Question: I am getting following error while I am connecting my iPhone to organizer.

I perform following steps to avoid collecting data every time I connect my device to Mac.
To do this, simply go to the /Developer/Platforms/iPhoneOS.platform/DeviceSupport folder and manually copy the Symbols subfolder and/or the DeveloperDiskImage.* files from 4.2 (8C134) to 4.2.1 (8C148) (or whatever release folder Organizer creates for your device).
What can be done?
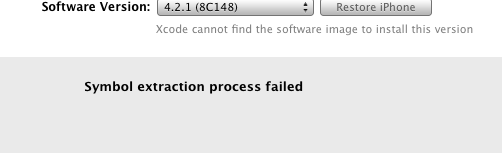
Answer: I had the same problem, but what worked for me, was to go to '/Developer/Platforms/iPhoneOS.platform/DeviceSupport' and just delete the 4.2.1 (8C148) files, by typing
'''
sudo rm -fr "4.2.1 (8C148)".
'''
After that I plugged in my iPhone again, and it fetched the debug symbols just fine.